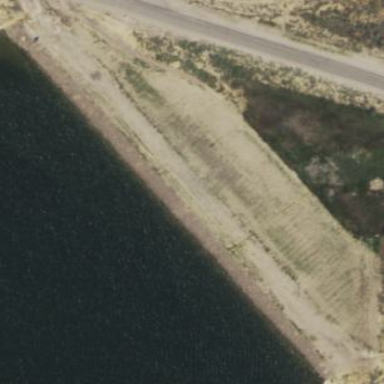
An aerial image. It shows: Dam across waterway.